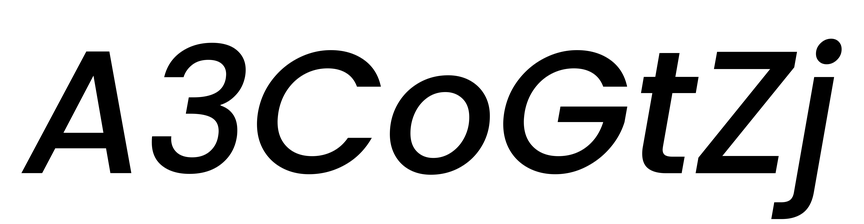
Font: Poppins-MediumItalic